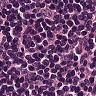
Metastatic tissue present: yes